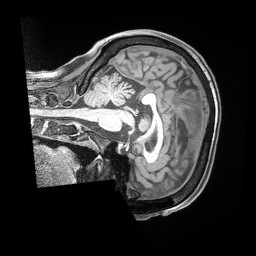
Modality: T1w
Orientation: sagittal
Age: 36
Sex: female
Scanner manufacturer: siemens
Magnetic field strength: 3 T
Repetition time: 2 s
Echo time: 0.00211 s